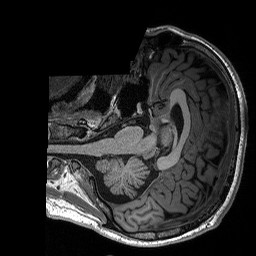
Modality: T1w
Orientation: axial
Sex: male